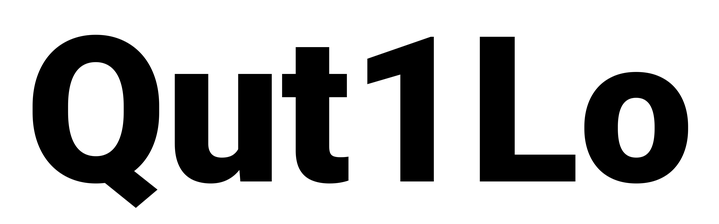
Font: Roboto_Black